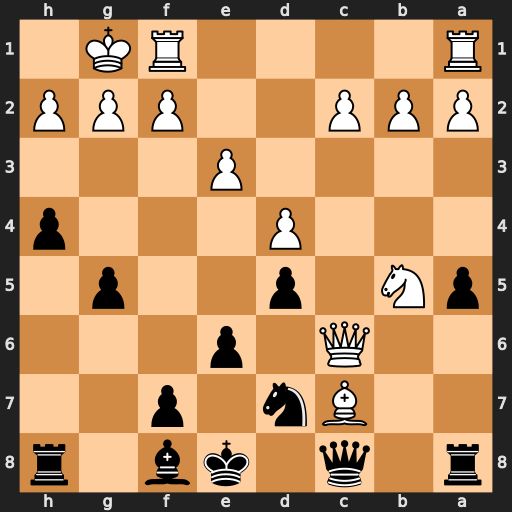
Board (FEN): r1q1kb1r/2Bn1p2/2Q1p3/pN1p2p1/3P3p/4P3/PPP2PPP/R4RK1
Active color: b
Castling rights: kq
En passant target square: -
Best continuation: Bb4 c4 Ra6 cxd5 Rxc6